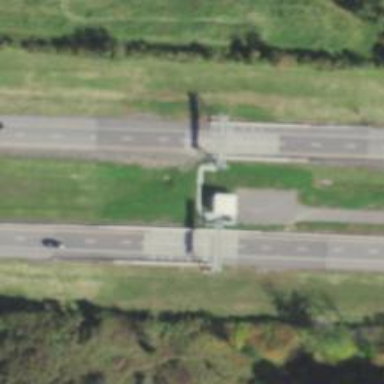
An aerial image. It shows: Toll gantry on the road.